Interaction volume radius: 10 \u00c5
Interaction volume height: 10 \u00c5
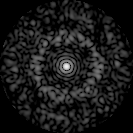
Disorder parameter: 0.852